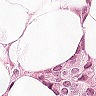
Metastatic tissue present: no